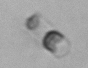
Label: Skeletonema